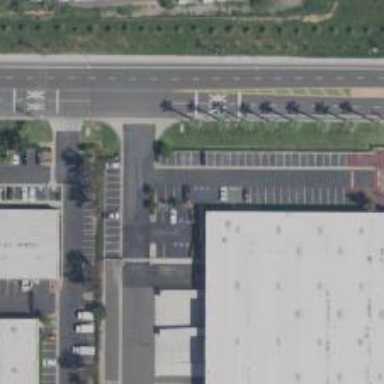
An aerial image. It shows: Parking space is available.